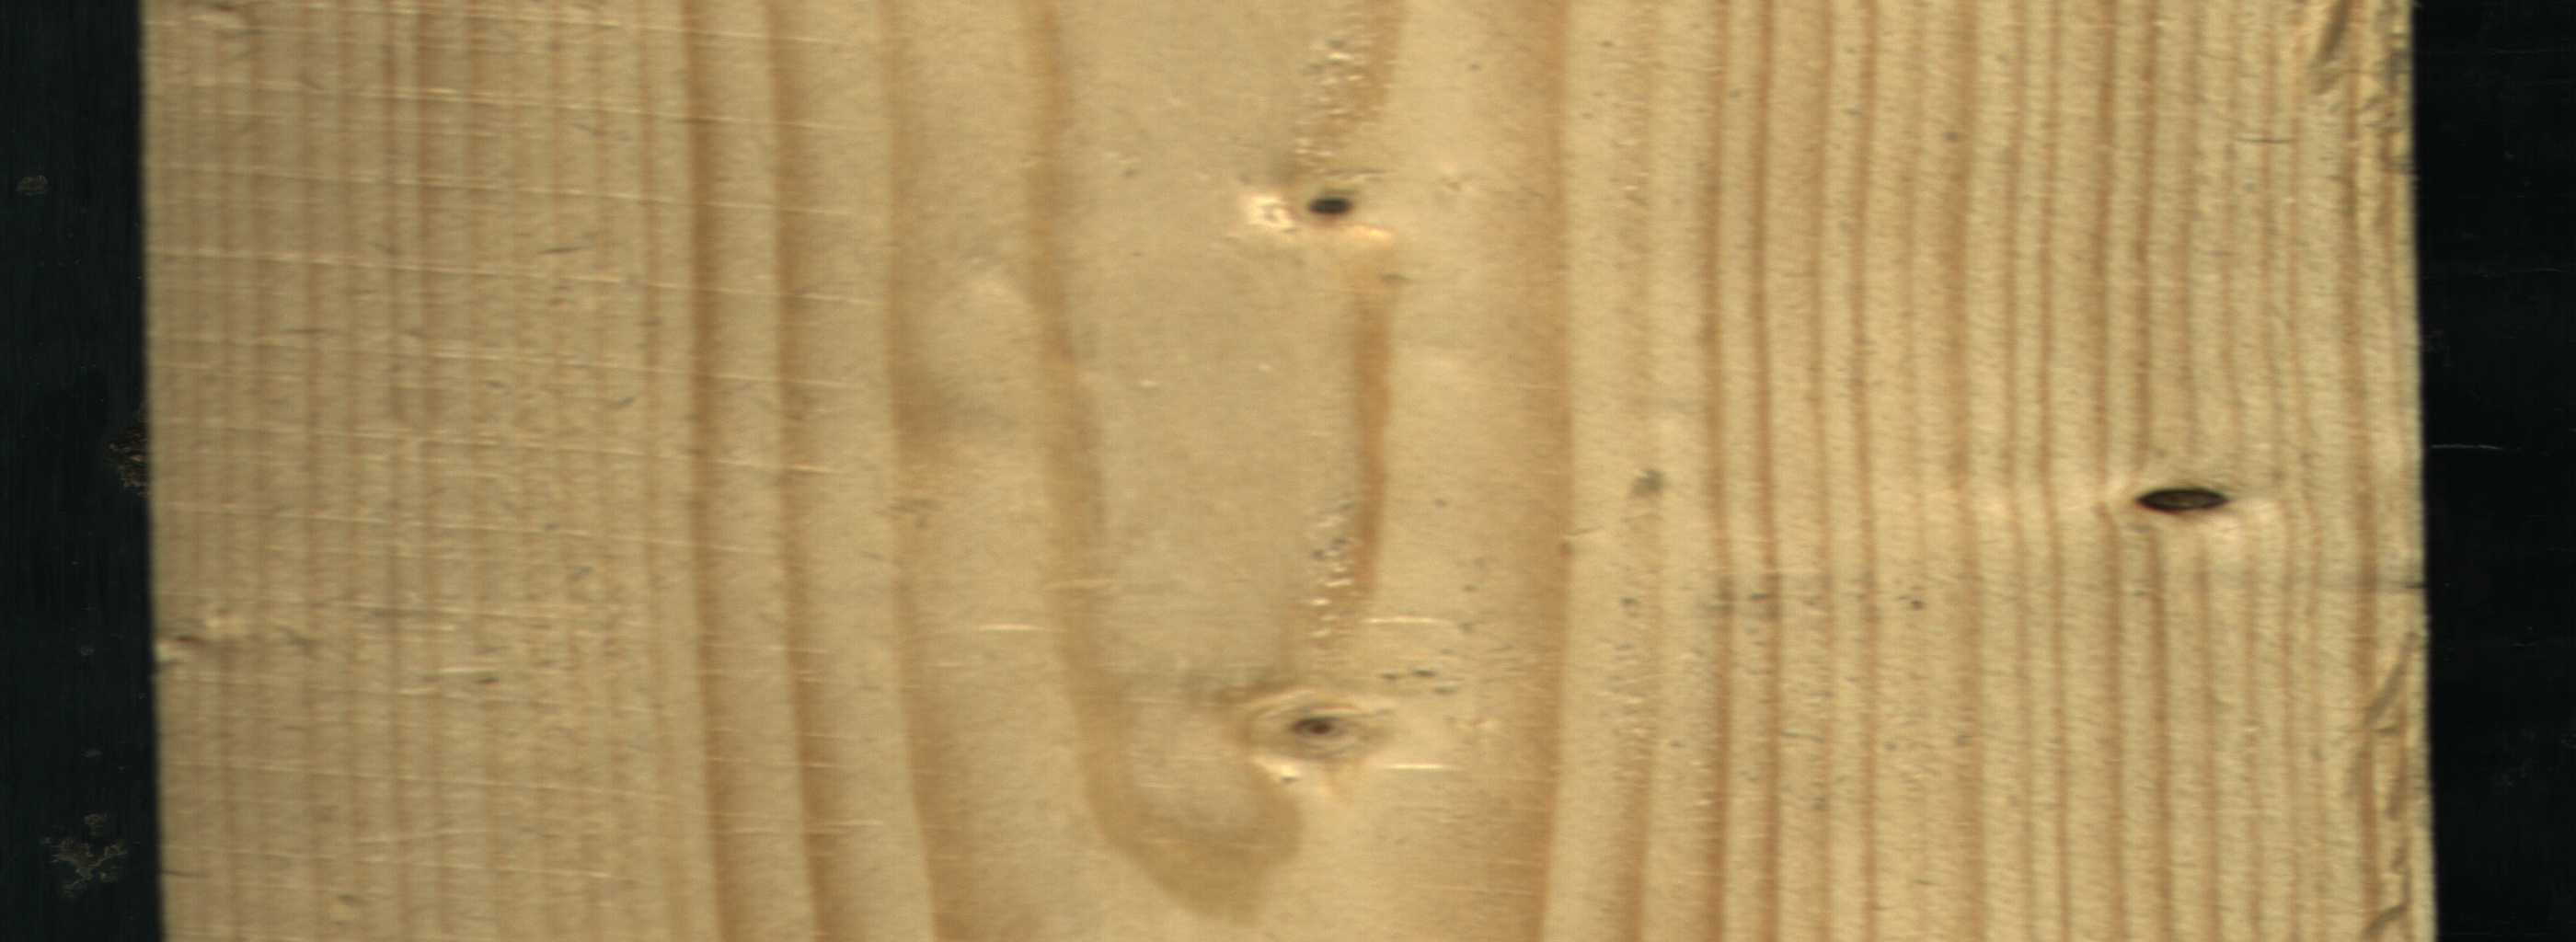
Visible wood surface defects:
Dead_Knot
Live_Knot
Live_Knot